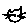
Label: cat